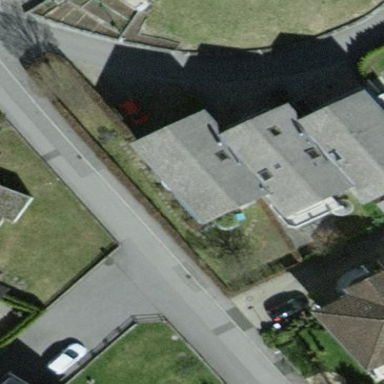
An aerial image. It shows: Semi-detached house.